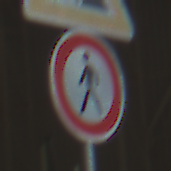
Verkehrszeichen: VerbotFussgaenger
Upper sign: Arbeitsstelle
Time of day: Midday
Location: Indoor (Urban)
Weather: NotSpecified
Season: NotSpecified
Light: Natural